An envelope spectrum derived from a bearing vibration measurement is shown; the reference markers locate BPFO, BPFI, BSF and FTF for this bearing geometry and shaft speed. Classify the bearing condition as one of: normal, inner_race, outer_race, ball.
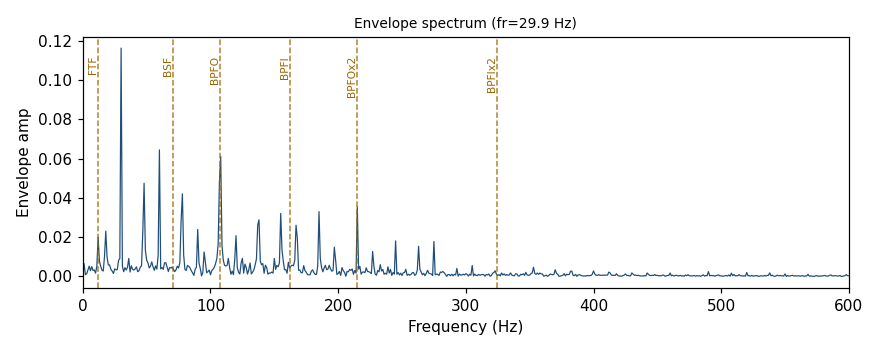
Answer: outer_race